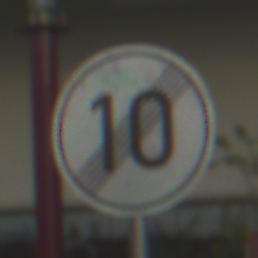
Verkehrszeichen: EndeGeschwindigkeit10
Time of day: MorningAfternoon
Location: Outdoor (Suburban)
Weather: PartlyCloudy
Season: NotSpecified
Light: Natural